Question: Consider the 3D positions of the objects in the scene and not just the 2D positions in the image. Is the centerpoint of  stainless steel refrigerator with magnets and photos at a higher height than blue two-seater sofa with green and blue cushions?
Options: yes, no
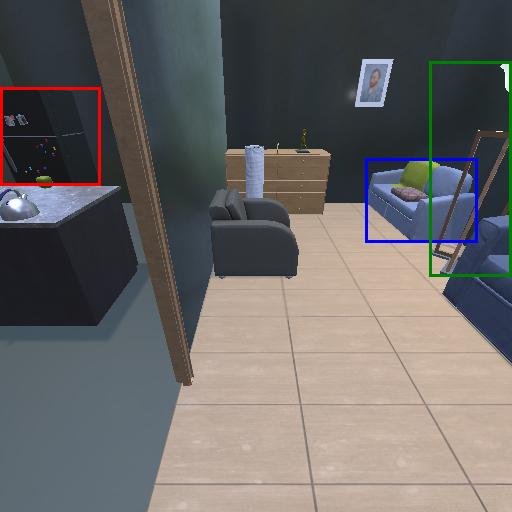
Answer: yes